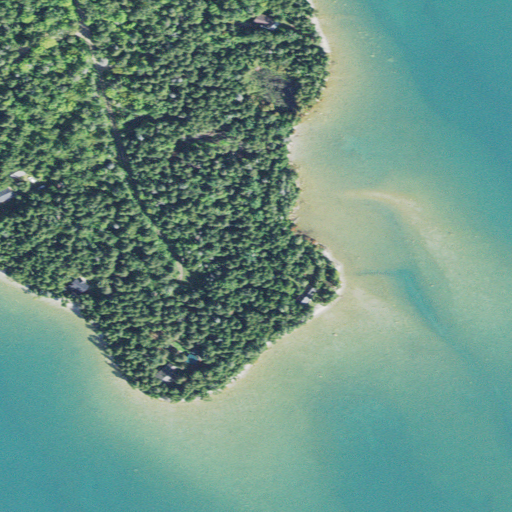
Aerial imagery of cape in Michigan named Rice Point containing open water, evergreen forest, barren land, open development, mixed forest, woody wetlands, medium intensity development, and low intensity development